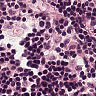
Metastatic tissue present: no